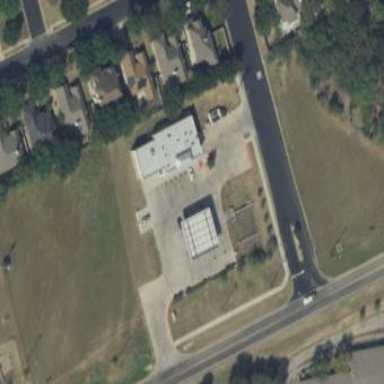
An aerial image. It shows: Fuel station.